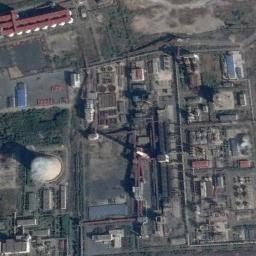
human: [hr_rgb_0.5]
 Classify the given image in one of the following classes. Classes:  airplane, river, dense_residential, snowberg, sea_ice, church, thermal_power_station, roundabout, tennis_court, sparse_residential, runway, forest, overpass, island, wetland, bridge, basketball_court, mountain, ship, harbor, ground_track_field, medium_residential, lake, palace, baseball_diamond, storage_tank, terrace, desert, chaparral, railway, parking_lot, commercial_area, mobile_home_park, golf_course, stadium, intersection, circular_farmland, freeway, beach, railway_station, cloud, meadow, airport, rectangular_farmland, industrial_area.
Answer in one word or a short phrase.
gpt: thermal_power_station